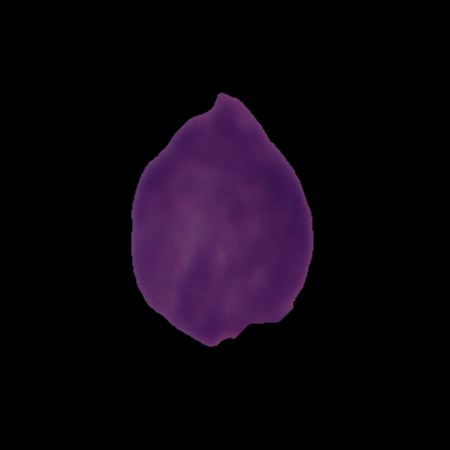
Label: cancer